Question: I've got a windows forms app created in an older version of Visual Studio (VS2019).
When I open it in VS2022, none of the Power Pack shapes are show in the design view.
I've got the Power Pack dll in references.
Opening the projects with VS2022 the Microsoft.VisualBasic.PowerPacks controls disappear from the design screen even though everything is referenced correctly, the project is compiled without errors and the controls are visible in the application when it runs.
I have tried inserting Microsoft.VisualBasic.PowerPacks elements from the toolbox but it doesn't work, everything compiles but the components are not visible in the design (only in runnig application).
I want to use the new version of Visual Studio (VS2022).

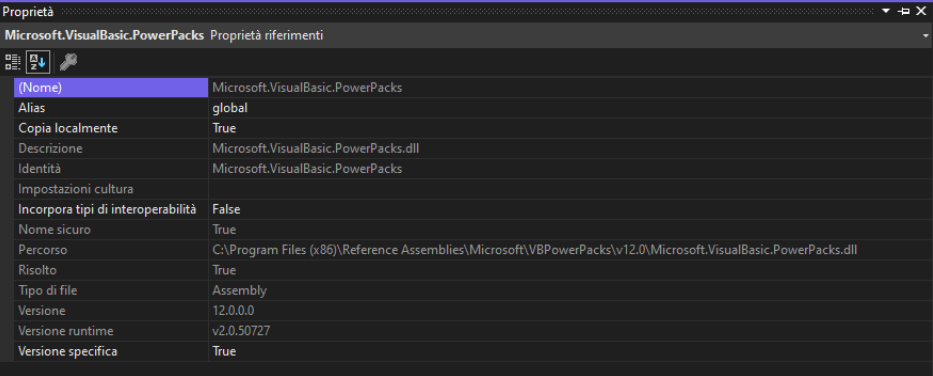
Answer: After several attempts I managed to get the .dll to work with version 9.0.0, version 12.0.0 seems not to work.
With this, the shapes are visible and editable even in design.
Combination Working:
- - -
I hope this will Help